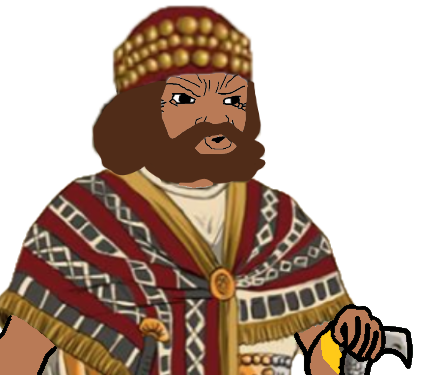
Label: 5_Hooker